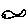
Label: fish